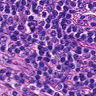
Metastatic tissue present: no